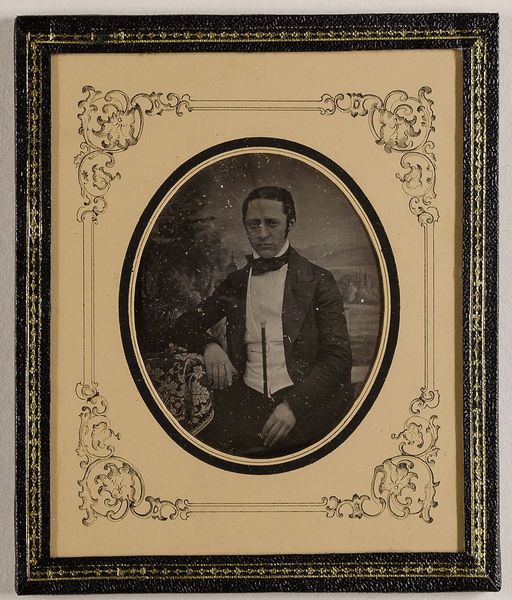
Titel: Wolf Wiener
Künstler: Julius Böhm
Standort: Hamburg
Institution: Museum für Kunst und Gewerbe Hamburg
Schlagwörter: mann, weiß, schwarz, ornament, anzug, hemd, gesicht, rahmen, bild, portrait, porträt, figur, oval, foto, fotografie, photographie, photo, schwaz, lichtbild, daguerreotypie, ma, bildwerke, angewandte und bildende kunst, hessische systematik, porträtfotografie, porträtphotographie, hüftbild